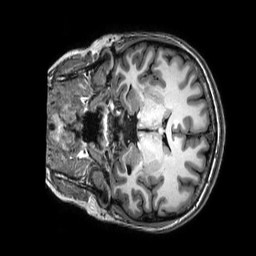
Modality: T1w
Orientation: coronal
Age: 25
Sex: female
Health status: healthy
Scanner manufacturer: philips
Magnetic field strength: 3 T
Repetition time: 0.009 s
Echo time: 0.003996 s